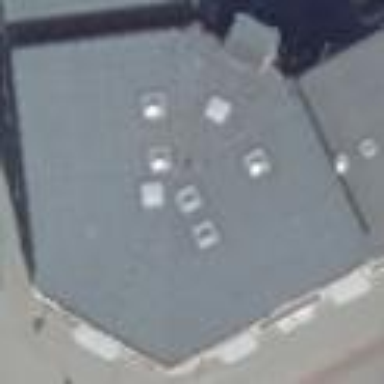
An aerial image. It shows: Building with flat gray roof made of tar paper. The building is colored in bisque.